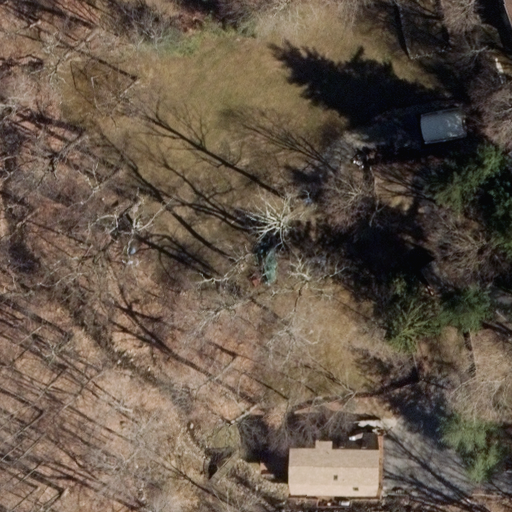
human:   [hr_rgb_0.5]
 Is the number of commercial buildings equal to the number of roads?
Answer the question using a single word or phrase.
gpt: no

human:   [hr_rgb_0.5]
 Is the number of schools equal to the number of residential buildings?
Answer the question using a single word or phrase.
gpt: no

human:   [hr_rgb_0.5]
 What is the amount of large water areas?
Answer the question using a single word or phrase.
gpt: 0

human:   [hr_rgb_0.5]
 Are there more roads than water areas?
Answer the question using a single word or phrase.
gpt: yes

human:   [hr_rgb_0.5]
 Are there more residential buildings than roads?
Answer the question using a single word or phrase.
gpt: yes

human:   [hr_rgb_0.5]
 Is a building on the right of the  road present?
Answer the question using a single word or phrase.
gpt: no

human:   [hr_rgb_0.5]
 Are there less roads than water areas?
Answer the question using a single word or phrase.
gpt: no

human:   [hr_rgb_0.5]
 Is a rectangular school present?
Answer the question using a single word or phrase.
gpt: no

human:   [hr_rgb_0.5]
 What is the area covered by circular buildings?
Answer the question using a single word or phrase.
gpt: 0m2

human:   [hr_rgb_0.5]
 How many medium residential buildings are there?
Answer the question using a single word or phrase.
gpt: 1

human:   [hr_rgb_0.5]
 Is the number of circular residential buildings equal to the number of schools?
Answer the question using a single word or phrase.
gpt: no

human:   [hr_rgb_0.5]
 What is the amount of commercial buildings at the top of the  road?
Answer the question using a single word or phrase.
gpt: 0

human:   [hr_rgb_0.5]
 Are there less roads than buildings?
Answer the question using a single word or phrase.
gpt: yes

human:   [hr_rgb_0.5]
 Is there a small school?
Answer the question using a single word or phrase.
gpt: no

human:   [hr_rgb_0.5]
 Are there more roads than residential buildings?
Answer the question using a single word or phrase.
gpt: no

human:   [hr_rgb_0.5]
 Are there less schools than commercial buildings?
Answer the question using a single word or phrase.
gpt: no

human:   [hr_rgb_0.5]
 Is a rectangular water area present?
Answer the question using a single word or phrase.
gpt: no

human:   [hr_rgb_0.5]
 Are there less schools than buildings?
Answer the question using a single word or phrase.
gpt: yes

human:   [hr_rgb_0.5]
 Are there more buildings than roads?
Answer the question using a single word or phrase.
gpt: yes

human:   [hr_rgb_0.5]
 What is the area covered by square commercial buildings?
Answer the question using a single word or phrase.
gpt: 0m2

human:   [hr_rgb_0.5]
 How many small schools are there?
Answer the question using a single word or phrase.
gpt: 0

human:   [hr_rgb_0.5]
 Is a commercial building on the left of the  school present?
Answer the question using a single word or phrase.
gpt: no

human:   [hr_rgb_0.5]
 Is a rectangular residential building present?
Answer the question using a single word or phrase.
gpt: yes

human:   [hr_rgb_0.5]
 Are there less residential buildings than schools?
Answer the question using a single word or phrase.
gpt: no

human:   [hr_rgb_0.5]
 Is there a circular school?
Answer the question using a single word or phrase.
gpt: no

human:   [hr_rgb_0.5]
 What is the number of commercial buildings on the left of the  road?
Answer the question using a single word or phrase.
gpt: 0

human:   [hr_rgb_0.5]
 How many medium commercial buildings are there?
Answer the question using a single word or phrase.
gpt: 0

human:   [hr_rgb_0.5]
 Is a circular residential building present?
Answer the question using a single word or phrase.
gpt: no

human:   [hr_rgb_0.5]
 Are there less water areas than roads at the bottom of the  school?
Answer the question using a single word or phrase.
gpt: no

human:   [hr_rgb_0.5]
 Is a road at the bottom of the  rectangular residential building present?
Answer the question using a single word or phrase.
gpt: yes

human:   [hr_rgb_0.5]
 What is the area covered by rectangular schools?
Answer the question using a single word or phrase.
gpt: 0m2

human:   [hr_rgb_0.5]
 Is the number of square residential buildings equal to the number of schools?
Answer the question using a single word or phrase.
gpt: no

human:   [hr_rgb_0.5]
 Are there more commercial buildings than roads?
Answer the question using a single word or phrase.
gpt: no

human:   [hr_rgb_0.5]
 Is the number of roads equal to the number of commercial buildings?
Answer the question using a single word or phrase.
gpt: no

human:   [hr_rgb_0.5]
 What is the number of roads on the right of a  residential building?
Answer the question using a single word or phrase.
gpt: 1

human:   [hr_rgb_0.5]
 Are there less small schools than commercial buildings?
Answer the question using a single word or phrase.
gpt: no